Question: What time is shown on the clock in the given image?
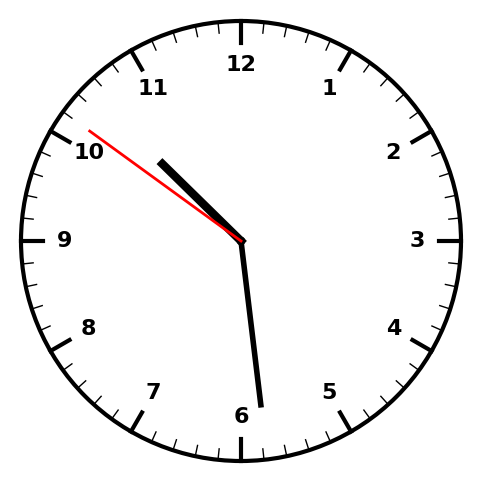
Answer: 10:28:51